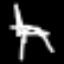
Label: chair